Question: I have HTML and CSS below :
'''
.lpanel{
text-align: center;
height: 50px;
}
.logo{
display: inline-block;
font-size: 25px;
}
.slogan{
display: inline-block;
vertical-align: middle;
line-height: 50px;
}
'''
'''
<div class="lpanel">
<div class="logo">LOGO HERE</div>
<div class="slogan">SLOGAN IS HERE</div>
</div>
'''
I know can using 'display:table' for .lpanel and 'display:table-cell' for .slogan to vertical middle this slogan div but I can't do this because when I add display:table for .lpanel then 2 class .logo and .slogan not align center.
You can see picture :

How to fix this ?
Thanks you so much.
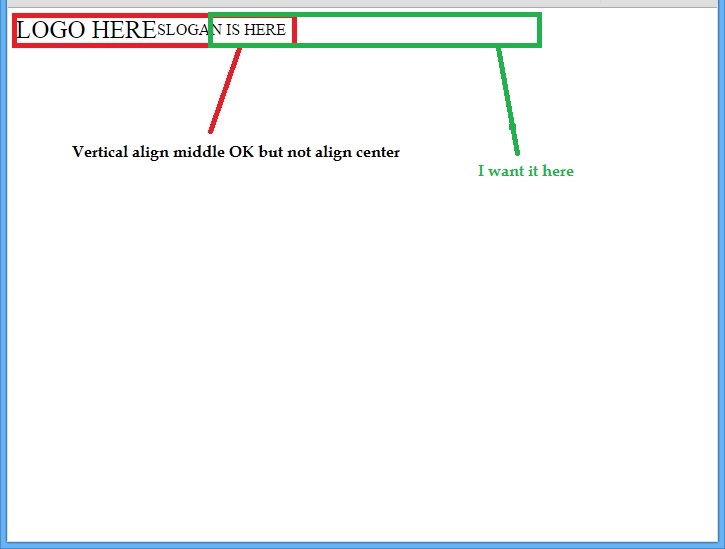
Answer: add vertical align to both the elements
'''
.lpanel {
text-align: center;
height: 50px;
}
.logo {
display: inline-block;
font-size: 25px;
vertical-align: middle;
border: 1px solid red;
}
.slogan {
display: inline-block;
border: 1px solid red;
vertical-align: middle;
}
'''
'''
<div class="lpanel">
<div class="logo">LOGO HERE</div>
<div class="slogan">SLOGAN IS HERE</div>
</div>
'''